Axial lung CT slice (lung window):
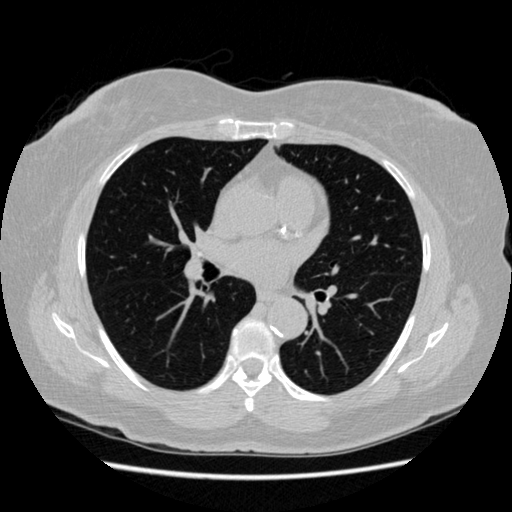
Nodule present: no